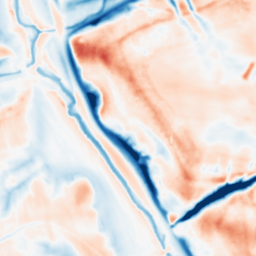
Category: multiscale
Decomposition family: dog
Decomposition parameters: sigma_low: 1
sigma_high: 10
Upsampling method: cubic_mitchell
Upsampling parameters: scale: 4
Upsampling scale: 4